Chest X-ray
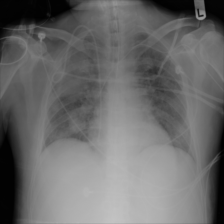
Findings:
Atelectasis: negative
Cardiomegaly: negative
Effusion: negative
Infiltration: positive
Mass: negative
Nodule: negative
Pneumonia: negative
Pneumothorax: negative
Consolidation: negative
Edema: negative
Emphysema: negative
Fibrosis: negative
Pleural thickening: negative
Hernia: negative